Question: I have created a bar chart displaying proportion of time spent on different behaviours for groups of lemurs. However I am placed with two problems.
1) I had hoped to use standard error bars in place of my standard deviation bars. I am unsure in how to incorporate it into my existing code.
My current ggplot output is as follows:
'''
data_summary <- function(data, varname, groupnames){
require(plyr)
summary_func <- function(x, col){
c(mean = mean(x[[col]], na.rm=TRUE),
sd = sd(x[[col]], na.rm=TRUE),)
}
data_sum<-ddply(data, groupnames, .fun=summary_func,
varname)
data_sum <- rename(data_sum, c("mean" = varname))
return(data_sum)
}
df4 <- data_summary(mydata_bc, varname="Time",
groupnames=c("Group", "Behaviour"))
p <- ggplot(df4, aes(x=Behaviour, y=Time, fill=Group)) +
geom_bar(stat="identity", position=position_dodge()) +
geom_errorbar(aes(ymin=Time-sd, ymax=Time+sd), width=.2,
position=position_dodge(0.9))
'''
2) I also had hoped to change the order of my behaviours on the x axis.
Any help would be greatly appreciated.
Current bar chart

My csv data: <URL>
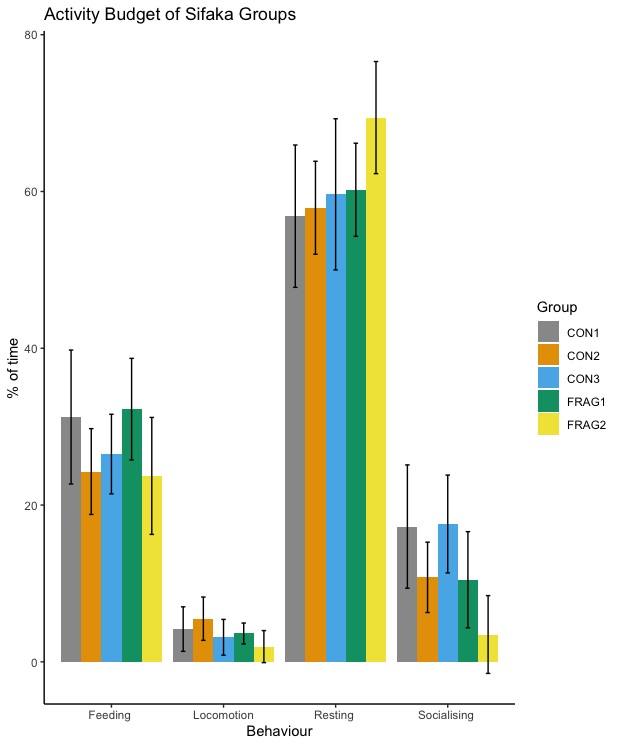
Answer: I replaced:
'''
sd = sd(x[[col]], na.rm=TRUE)
'''
With:
'''
se = sd(x[[col]], na.rm=TRUE) / sqrt(sum(!is.na(x[[col]])))
'''
Which is the SD divided by the square root of the length.
There was also an extra comma in your data_summary function.
You can change the order of columns by reordering the factor.
'''
mydata_bc$Behaviour <- factor(mydata_bc$Behaviour, levels = c("Resting","Feeding","Socialising","Locomotion"))
'''
Then you can plot.
'''
data_summary <- function(data, varname, groupnames){
require(plyr)
summary_func <- function(x, col){
c(mean = mean(x[[col]], na.rm=TRUE),
se = sd(x[[col]], na.rm=TRUE) / sqrt(sum(!is.na(x[[col]]))))
}
data_sum<-ddply(data, groupnames, .fun=summary_func,
varname)
data_sum <- rename(data_sum, c("mean" = varname))
return(data_sum)
}
mydata_bc$Behaviour <- factor(mydata_bc$Behaviour, levels = c("Resting","Feeding","Socialising","Locomotion"))
df4 <- data_summary(mydata_bc, varname="Time",
groupnames=c("Group", "Behaviour"))
p <- ggplot(df4, aes(x=Behaviour, y=Time, fill=Group)) +
geom_bar(stat="identity", position=position_dodge()) +
geom_errorbar(aes(ymin=Time-se, ymax=Time+se), width=.2,
position=position_dodge(0.9))
'''
<URL>